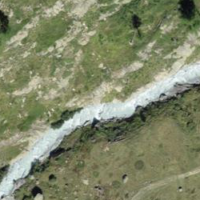
EUNIS habitat code: 23
Species observed at this site:
Arnica montana
Viola calcarata